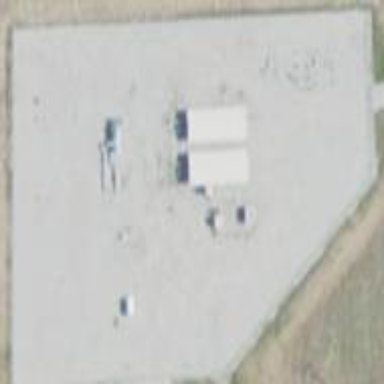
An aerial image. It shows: Fenced substation used for measurement purposes.